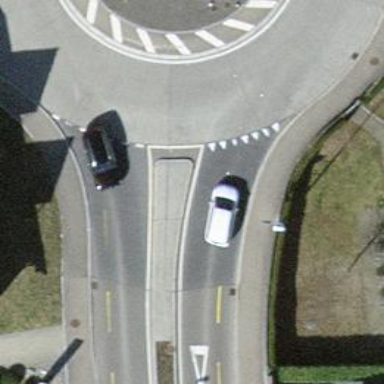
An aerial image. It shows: Road with "give way" sign.